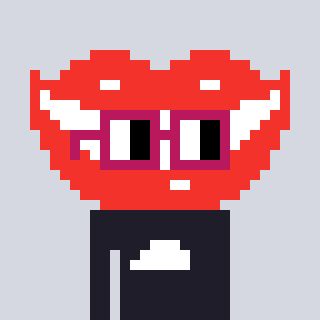
a pixel art character with square dark red glasses, a smile-shaped head and a grayscale-colored body on a cool background